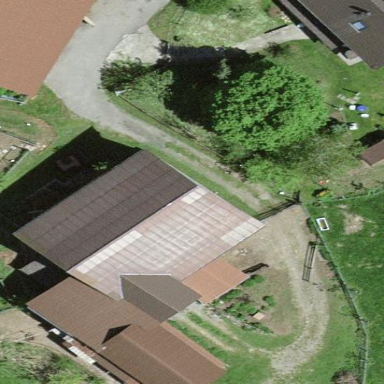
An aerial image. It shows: Farm with farmyard.